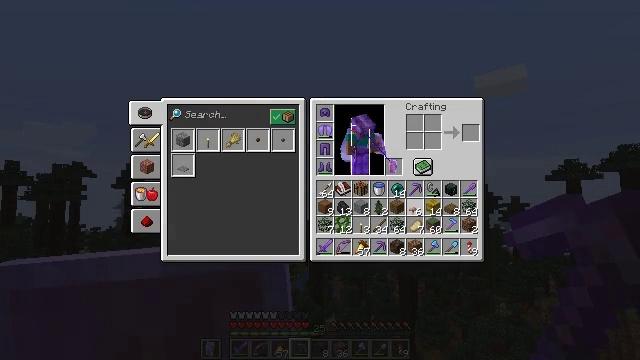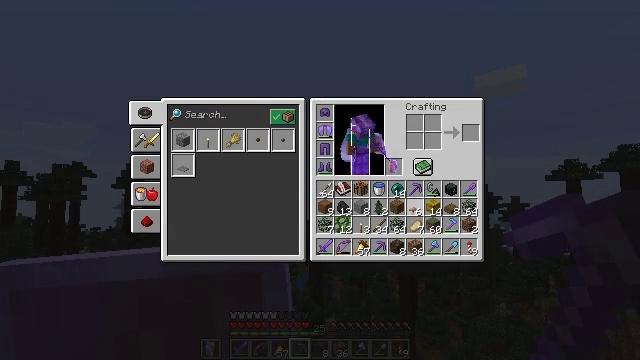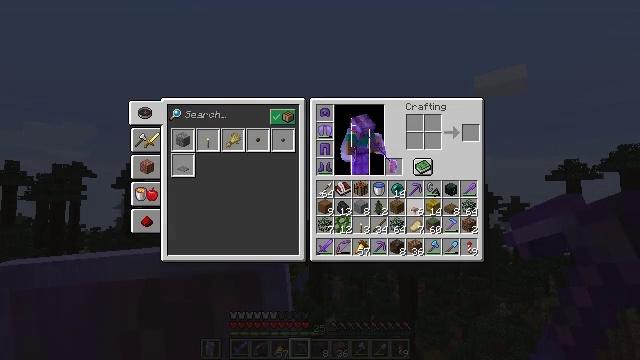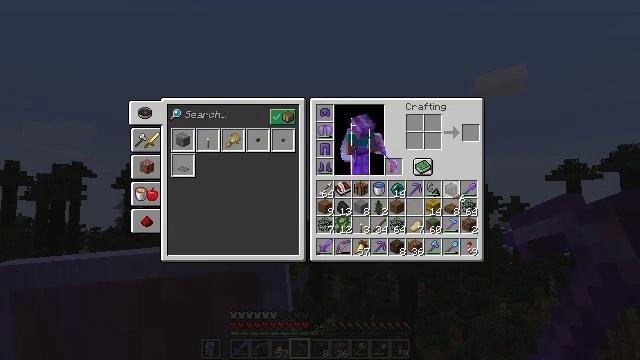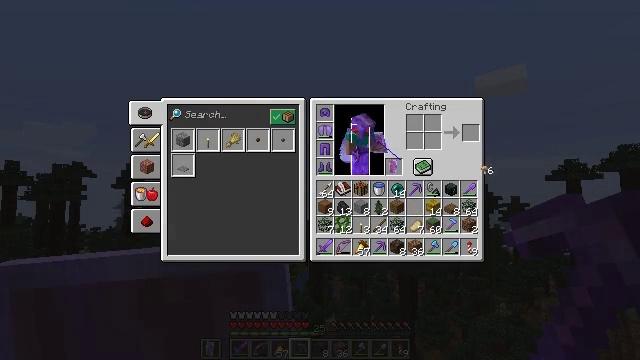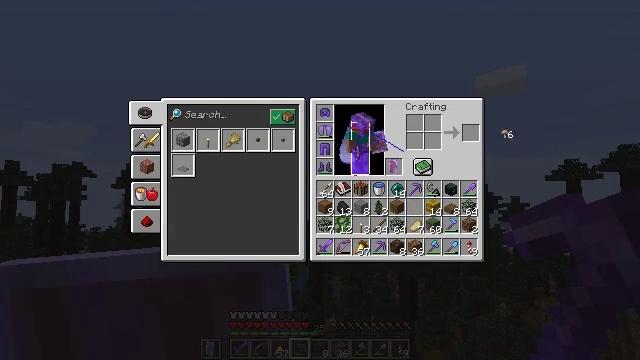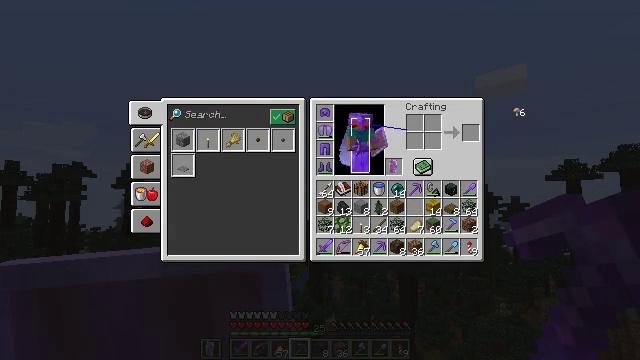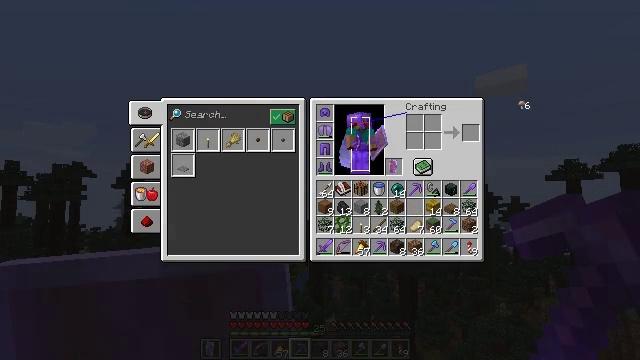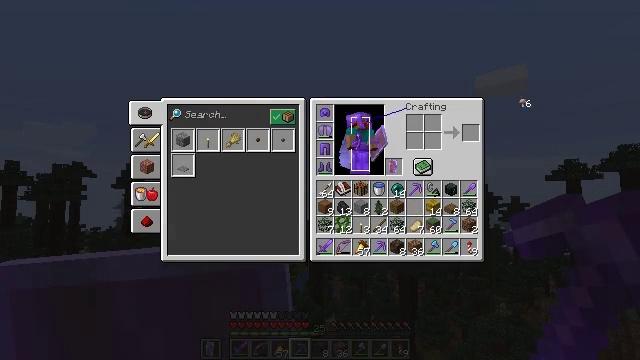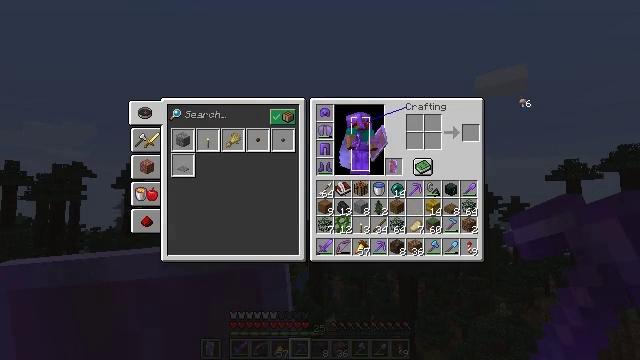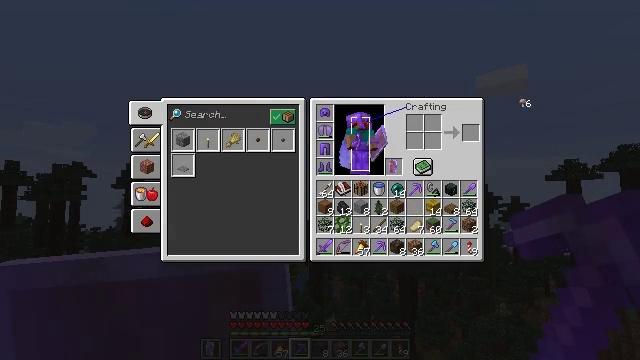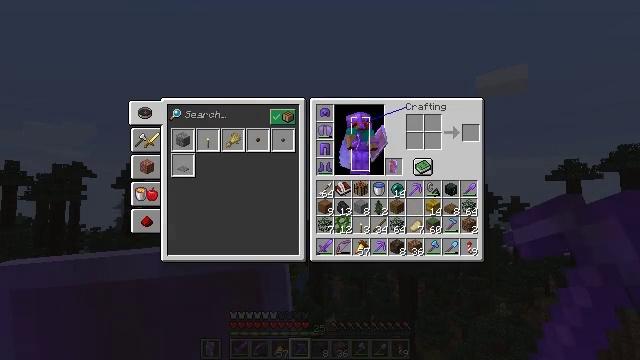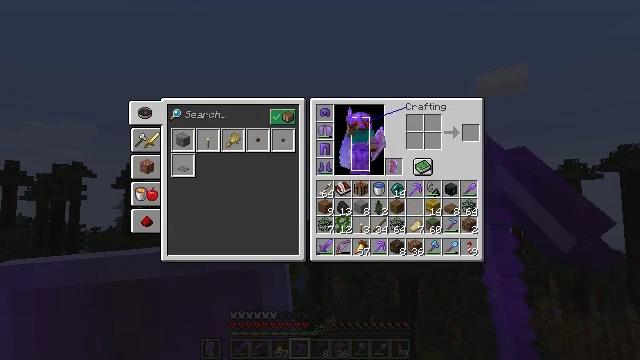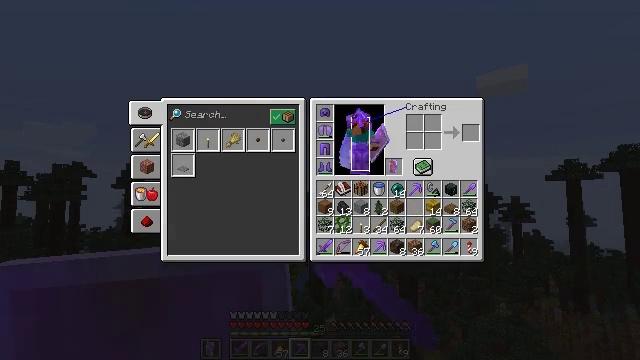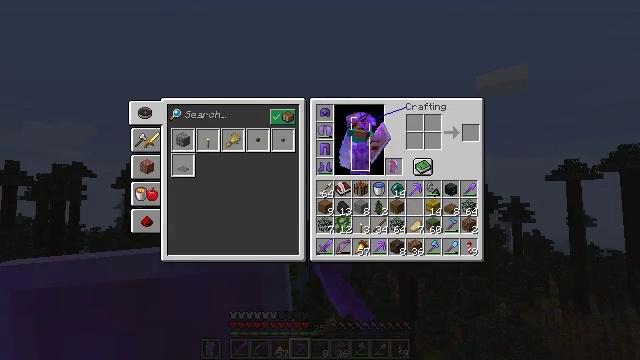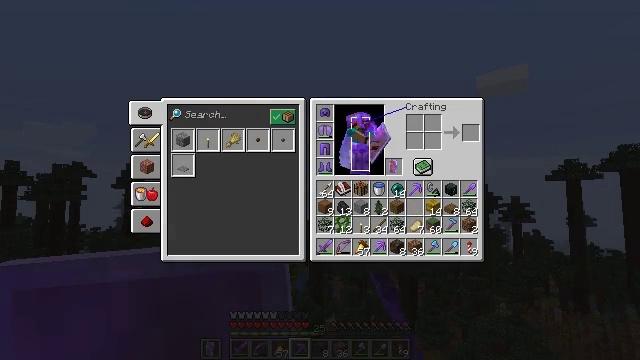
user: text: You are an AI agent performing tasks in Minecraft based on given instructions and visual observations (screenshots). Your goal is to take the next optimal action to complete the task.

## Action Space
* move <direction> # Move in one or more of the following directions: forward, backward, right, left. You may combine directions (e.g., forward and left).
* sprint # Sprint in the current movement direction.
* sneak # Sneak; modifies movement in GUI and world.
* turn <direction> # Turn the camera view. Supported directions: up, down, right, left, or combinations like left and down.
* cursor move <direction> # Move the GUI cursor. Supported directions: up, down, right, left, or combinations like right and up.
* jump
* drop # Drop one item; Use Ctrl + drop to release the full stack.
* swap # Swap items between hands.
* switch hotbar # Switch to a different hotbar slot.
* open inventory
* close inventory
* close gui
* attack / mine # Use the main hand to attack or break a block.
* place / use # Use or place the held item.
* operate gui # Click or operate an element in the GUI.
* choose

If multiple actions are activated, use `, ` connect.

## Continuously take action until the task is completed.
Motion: motion action
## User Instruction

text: Remove a brown mushroom from the inventory.
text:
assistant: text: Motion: operate gui
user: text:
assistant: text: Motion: operate gui
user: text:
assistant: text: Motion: cursor move right and up
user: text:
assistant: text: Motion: cursor move right and up
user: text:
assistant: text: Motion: cursor move right and up
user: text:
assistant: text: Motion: cursor move right and up
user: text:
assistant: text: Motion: cursor move up
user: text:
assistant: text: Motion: operate gui
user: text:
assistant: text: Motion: operate gui
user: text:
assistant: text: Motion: operate gui
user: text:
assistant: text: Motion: no_op
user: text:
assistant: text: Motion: no_op
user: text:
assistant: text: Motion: no_op
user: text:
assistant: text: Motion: no_op
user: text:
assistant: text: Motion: no_op
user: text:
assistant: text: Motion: no_op